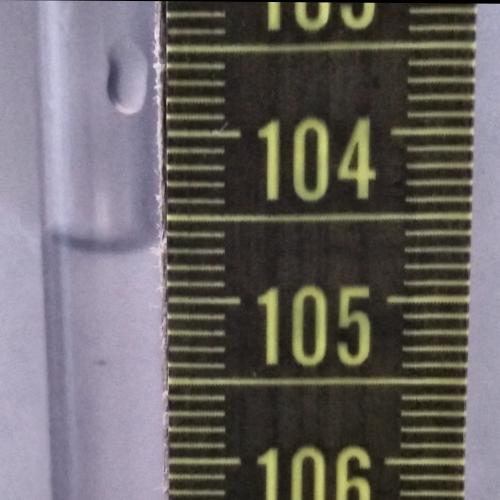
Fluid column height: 104.7 cm